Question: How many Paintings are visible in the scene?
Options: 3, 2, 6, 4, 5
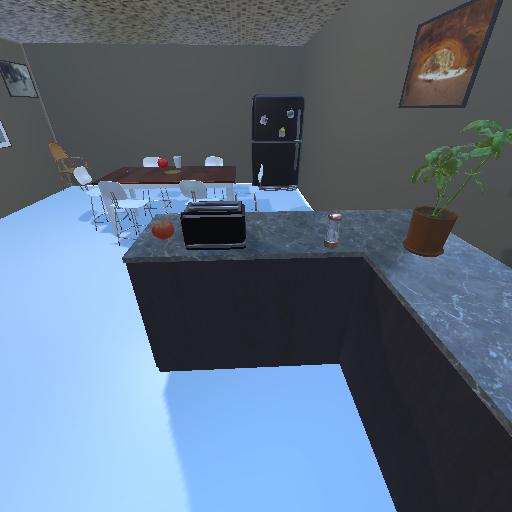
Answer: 3